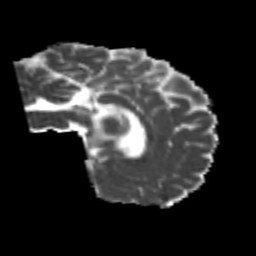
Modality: MD
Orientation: sagittal
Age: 22
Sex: male
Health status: healthy
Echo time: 0.074 s